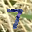
Label: 7